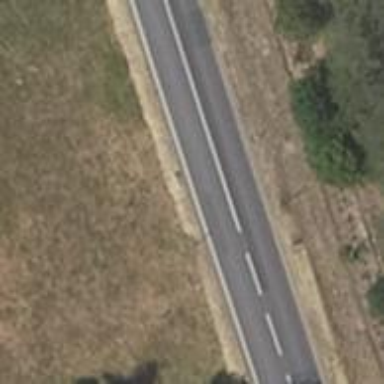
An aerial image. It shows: Secondary road with asphalt surface.